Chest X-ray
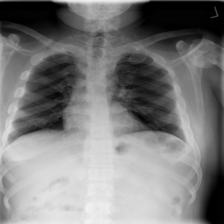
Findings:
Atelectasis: negative
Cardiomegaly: negative
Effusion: negative
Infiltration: positive
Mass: negative
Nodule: negative
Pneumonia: negative
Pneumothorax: negative
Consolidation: negative
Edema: negative
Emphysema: negative
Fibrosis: negative
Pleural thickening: negative
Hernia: negative